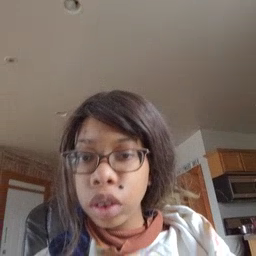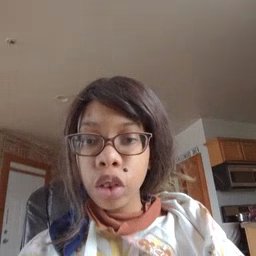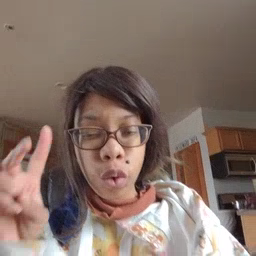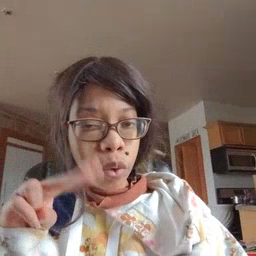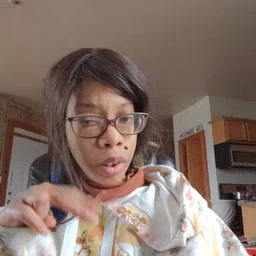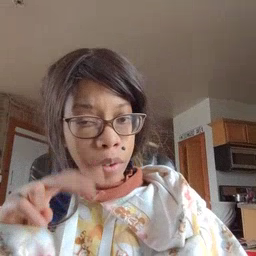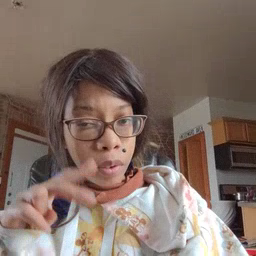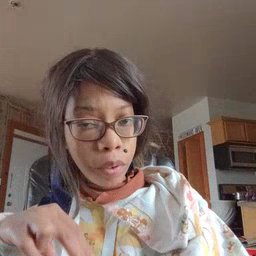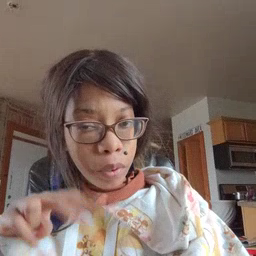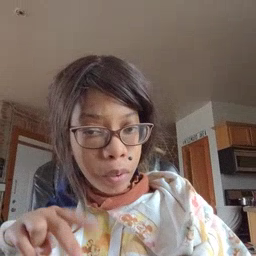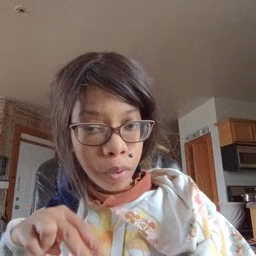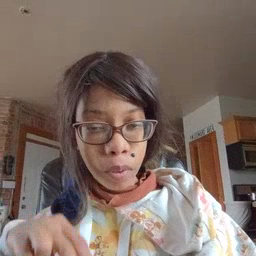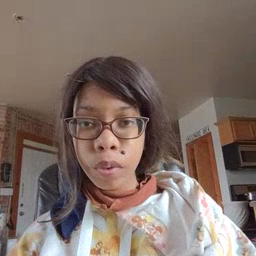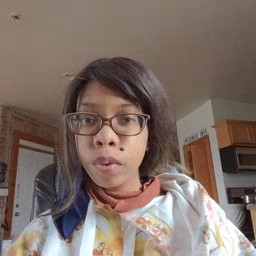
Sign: read